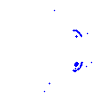
Particle: electron